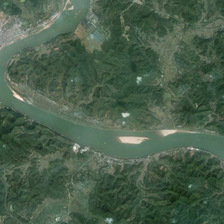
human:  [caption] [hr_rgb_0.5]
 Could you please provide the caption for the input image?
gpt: many mountains with green trees are in two sides of a curved river .

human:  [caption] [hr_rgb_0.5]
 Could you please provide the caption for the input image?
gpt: many mountains with green trees are in two sides of a curved river .

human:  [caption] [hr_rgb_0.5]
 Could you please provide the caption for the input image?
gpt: many mountains with green trees are in two sides of a curved river .

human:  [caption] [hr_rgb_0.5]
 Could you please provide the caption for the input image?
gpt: many mountains with green trees are in two sides of a curved river .

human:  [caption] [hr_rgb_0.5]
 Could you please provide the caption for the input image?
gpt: many mountains with green trees are in two sides of a curved river .